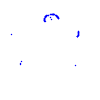
Particle: pion